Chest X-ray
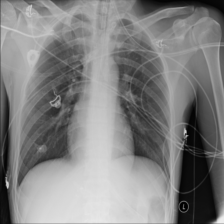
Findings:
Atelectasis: negative
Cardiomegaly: negative
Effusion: negative
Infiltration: negative
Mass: negative
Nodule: negative
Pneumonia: negative
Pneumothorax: negative
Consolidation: negative
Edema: negative
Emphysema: negative
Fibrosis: negative
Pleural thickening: negative
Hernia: negative